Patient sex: M
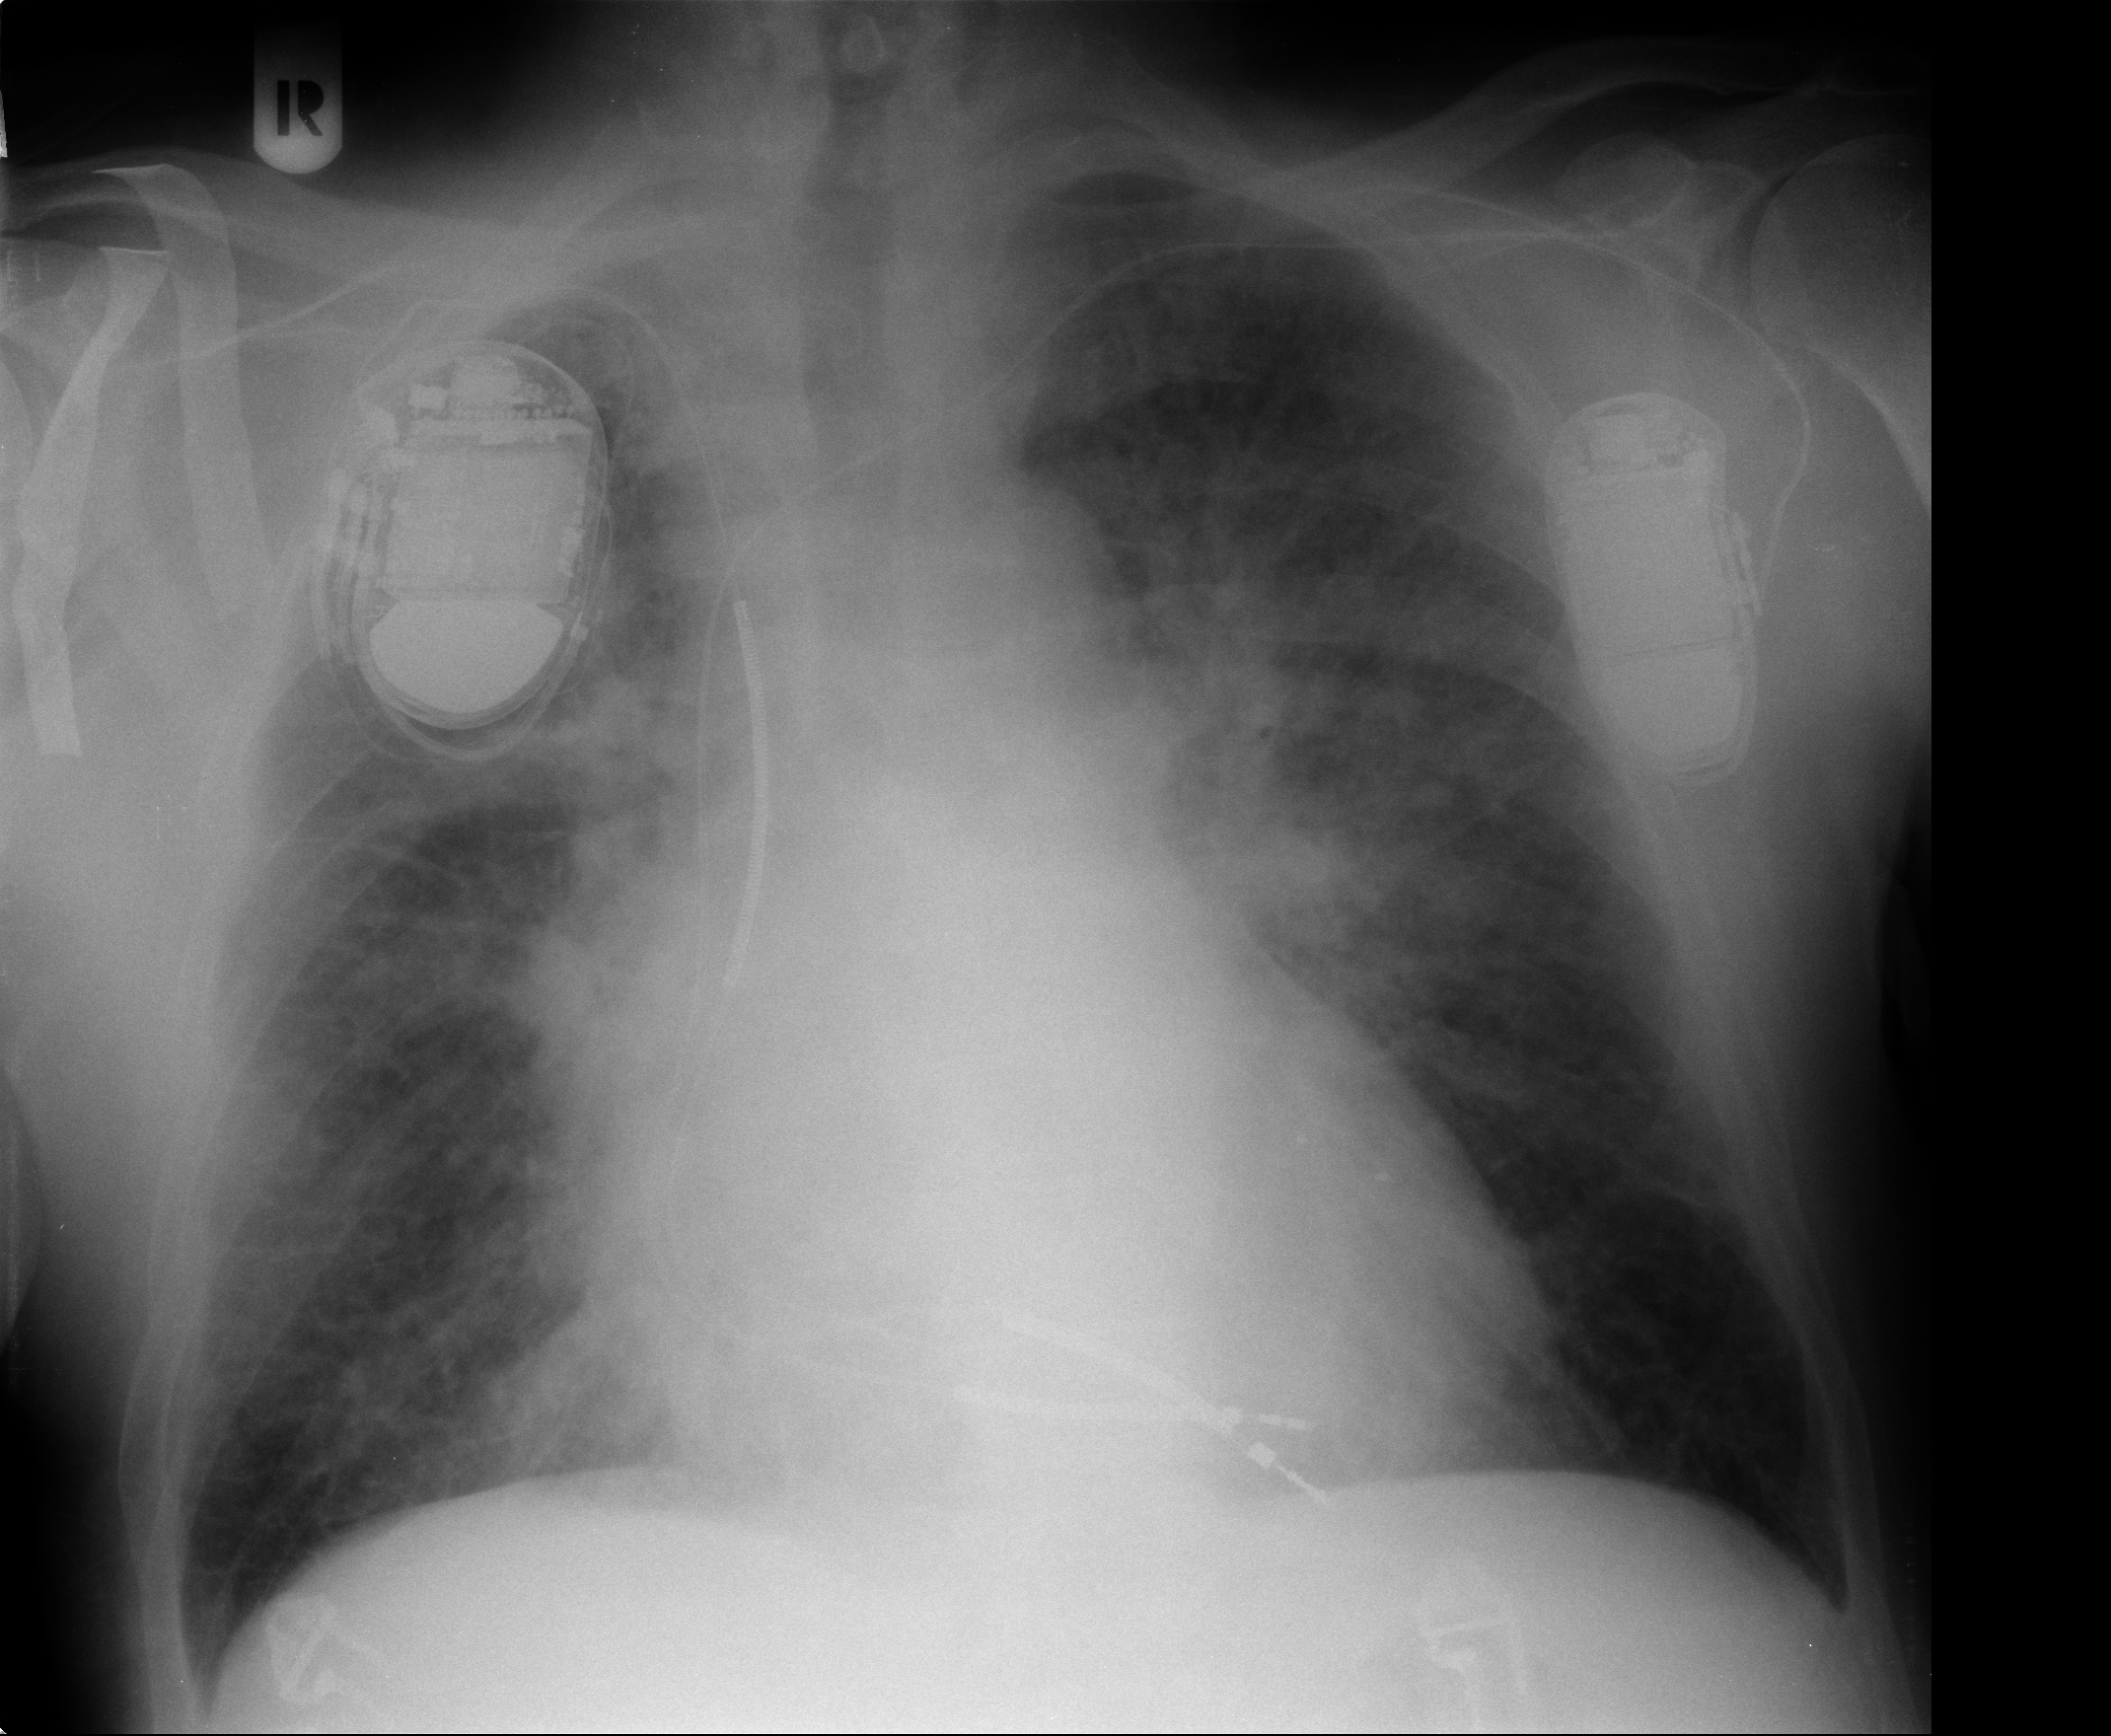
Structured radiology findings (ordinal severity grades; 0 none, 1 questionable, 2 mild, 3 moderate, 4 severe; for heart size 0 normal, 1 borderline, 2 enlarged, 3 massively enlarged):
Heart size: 1
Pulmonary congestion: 4
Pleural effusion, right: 0
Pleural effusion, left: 0
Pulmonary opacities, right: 3
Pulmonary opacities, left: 3
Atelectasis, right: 2
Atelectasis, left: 2